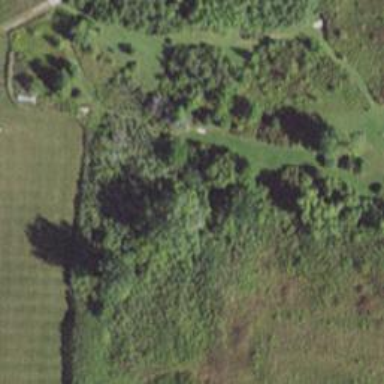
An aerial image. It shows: Disc golf hole.